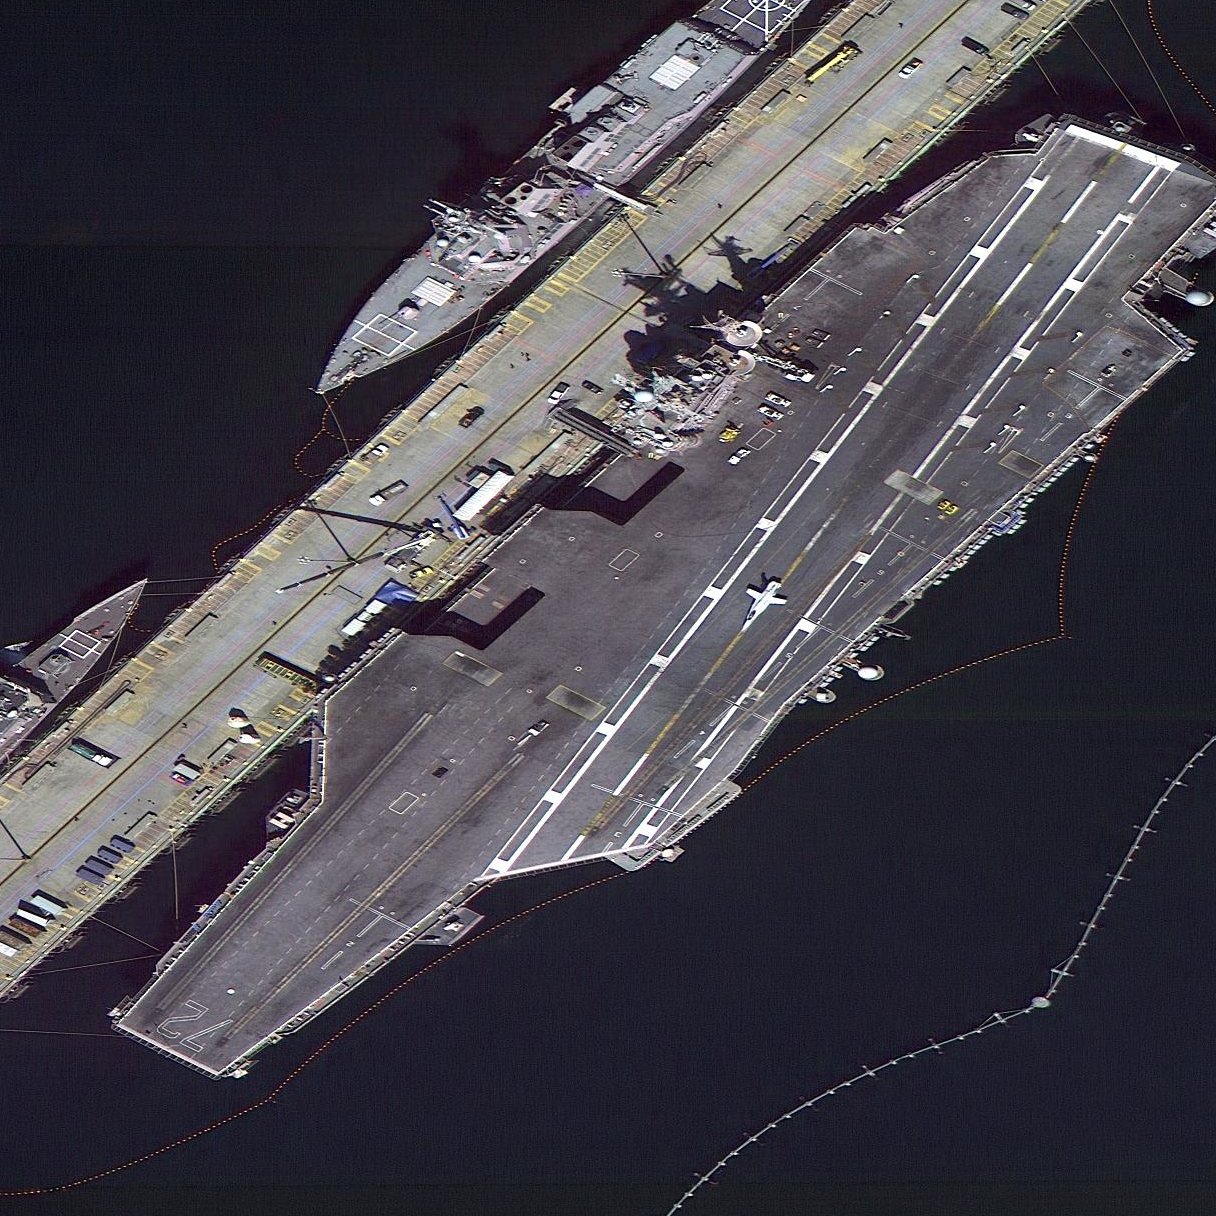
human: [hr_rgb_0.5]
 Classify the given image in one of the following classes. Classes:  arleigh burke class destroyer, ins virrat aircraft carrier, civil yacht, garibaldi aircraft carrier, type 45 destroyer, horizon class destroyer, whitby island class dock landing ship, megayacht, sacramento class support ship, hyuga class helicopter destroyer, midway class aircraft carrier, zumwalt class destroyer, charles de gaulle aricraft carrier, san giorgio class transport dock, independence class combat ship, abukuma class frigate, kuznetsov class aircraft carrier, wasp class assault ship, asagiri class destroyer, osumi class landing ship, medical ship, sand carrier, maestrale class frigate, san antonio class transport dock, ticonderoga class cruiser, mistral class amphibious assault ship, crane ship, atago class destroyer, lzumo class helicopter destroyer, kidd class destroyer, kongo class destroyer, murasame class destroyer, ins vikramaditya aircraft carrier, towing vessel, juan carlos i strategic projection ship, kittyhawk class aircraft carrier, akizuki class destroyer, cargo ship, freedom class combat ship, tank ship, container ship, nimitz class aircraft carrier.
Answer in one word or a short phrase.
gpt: Nimitz class aircraft carrier